Aerial crown-view tile of a tropical tree (Barro Colorado Island, Panama), acquired 20250616:
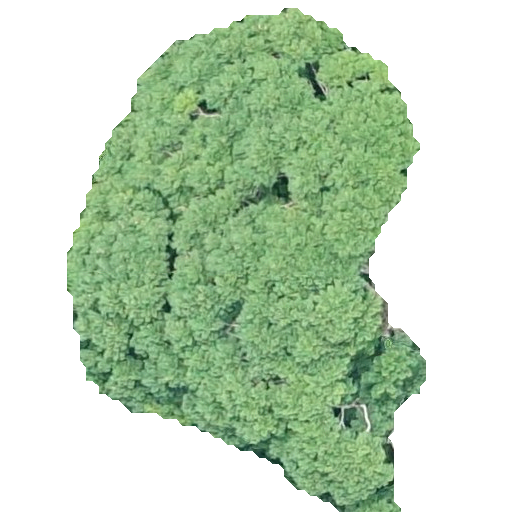
Species: Jacaranda copaia
GBIF accepted scientific name: Jacaranda copaia
Crown area: 184.362 m²